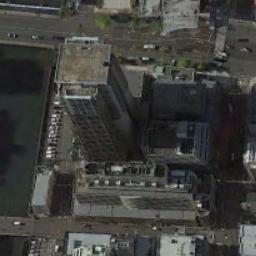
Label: commercial_area